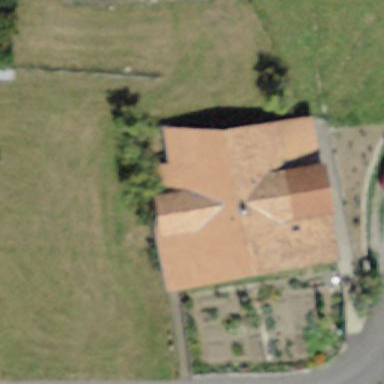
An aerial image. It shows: Residential building.